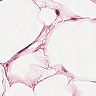
Metastatic tissue present: no